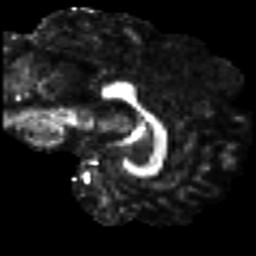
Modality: FA
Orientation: sagittal
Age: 49
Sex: female
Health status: ill
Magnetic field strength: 3 T
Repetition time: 9 s
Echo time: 0.093 s